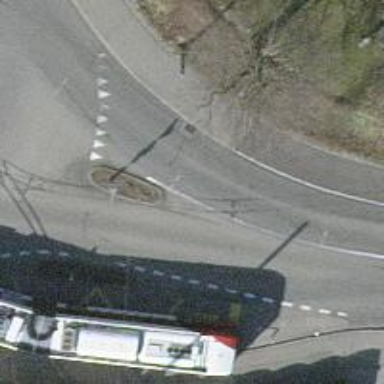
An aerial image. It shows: Residential road with trolley wires.